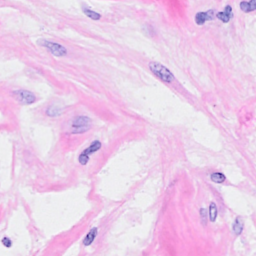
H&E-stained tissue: Breast